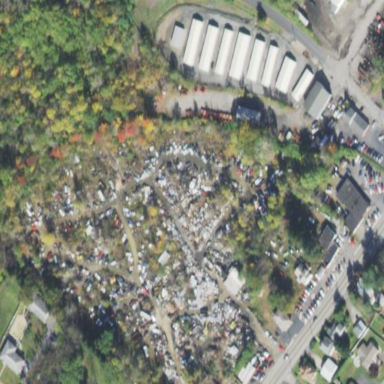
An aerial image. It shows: Industrial area designated for auto wrecking.